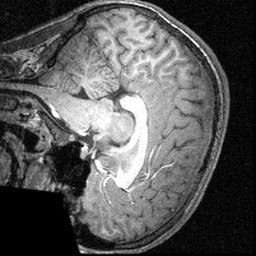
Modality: T1w
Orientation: sagittal
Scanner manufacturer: siemens
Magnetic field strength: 3 T
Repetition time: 1.57 s
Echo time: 0.00304 s